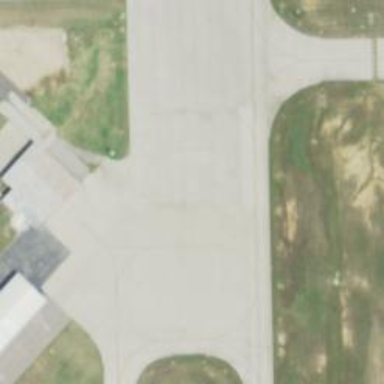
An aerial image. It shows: Image of taxiway at airport.